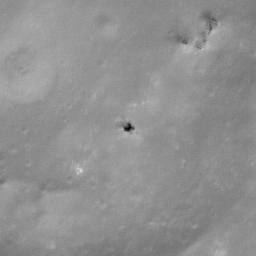
Pit: Sharonov 1a
Host crater: Sharonov
Host type: impact_melt
Lunar coordinates: latitude 12.575, longitude 173.404